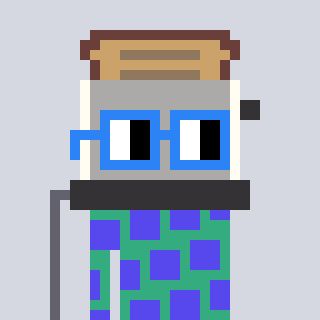
a pixel art character with square blue glasses, a toaster-shaped head and a teal-colored body on a cool background